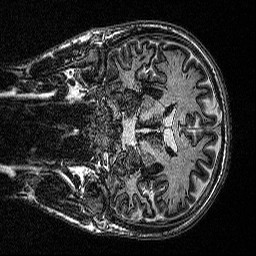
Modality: MP2RAGE
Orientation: coronal
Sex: male
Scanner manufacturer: siemens
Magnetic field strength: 3 T
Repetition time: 5 s
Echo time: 0.00292 s